Question: I have an app ( <URL> which has a menu on the left and the main login form in the center. The rest of the space is used for a graph that is shown to users when they log into the site.
Does anybody know how I can make it so that when you open this same page in iOS
1) the left menu is automatically hidden (which automatically happens now if you make the browser window more narrow)
2) the login form takes the size of the screen
Thank you!
UPDATE
Here's a screenshot:

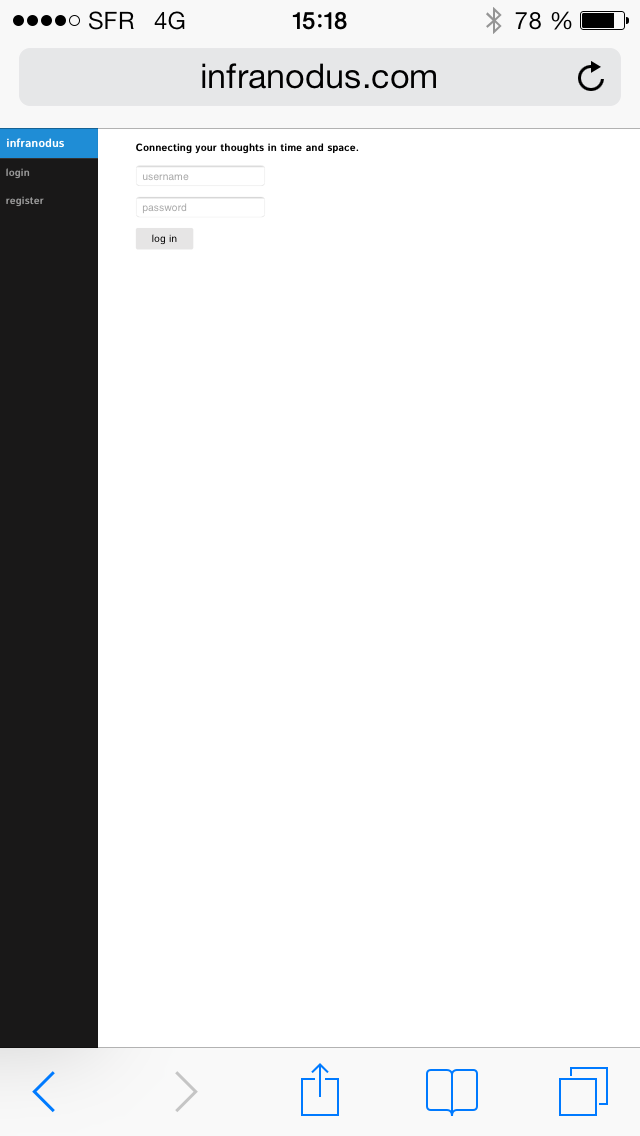
Answer: Add this to the head tag.
'''
<meta name="viewport" content="initial-scale=1,maximum-scale=1,user-scalable=no" />
'''
<URL>